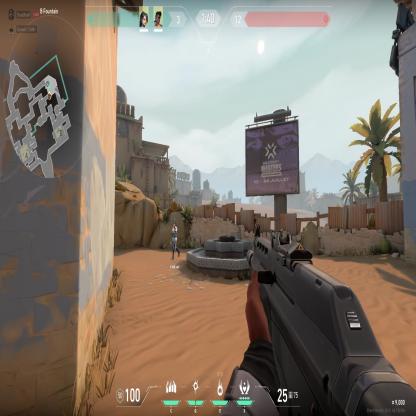
Label: teammate